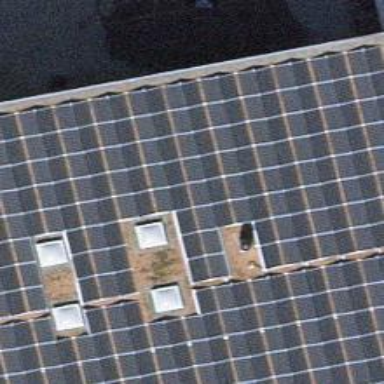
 consisting of solar photovoltaic panels."